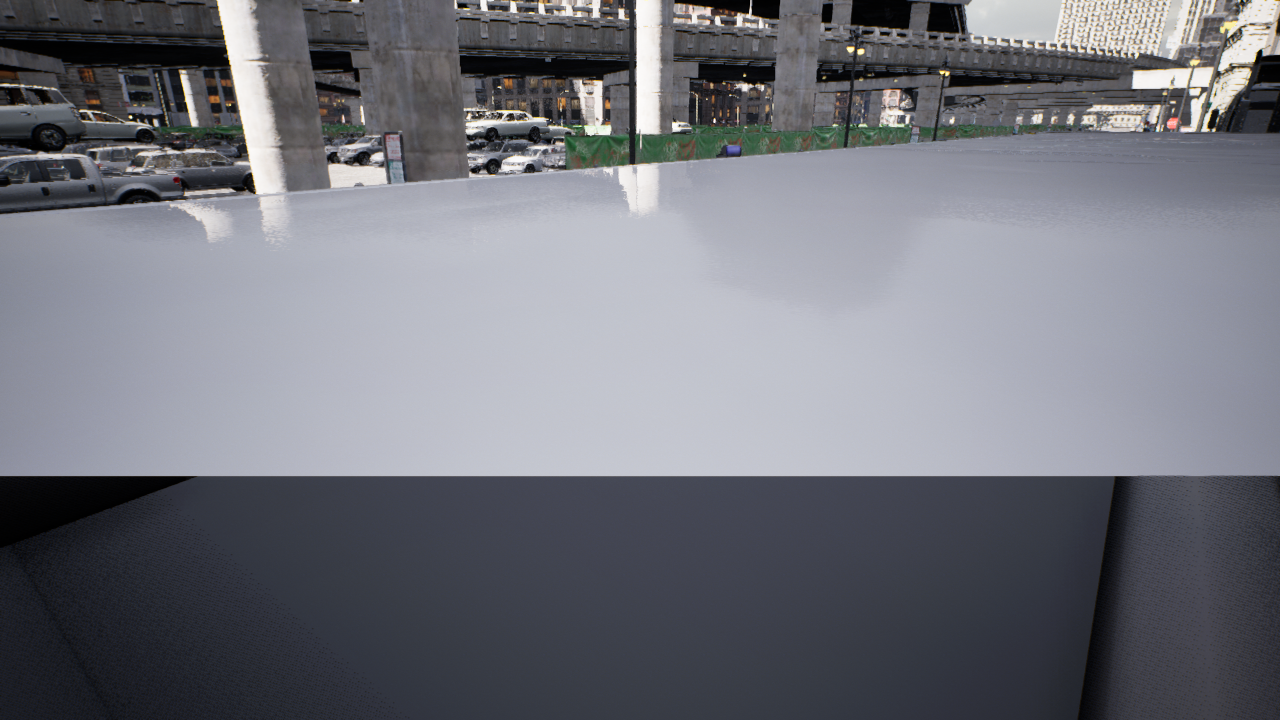
Venue: downtown
Lighting: clear day
Vehicle rig: sedan